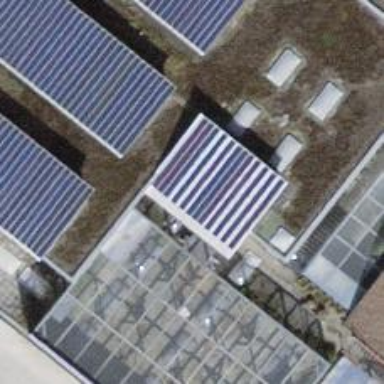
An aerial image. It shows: Solar power generator with photovoltaic panels.